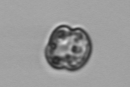
Label: Karenia